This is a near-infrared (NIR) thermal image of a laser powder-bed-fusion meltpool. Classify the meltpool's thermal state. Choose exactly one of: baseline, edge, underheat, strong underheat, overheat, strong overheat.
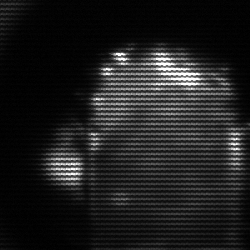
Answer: baseline